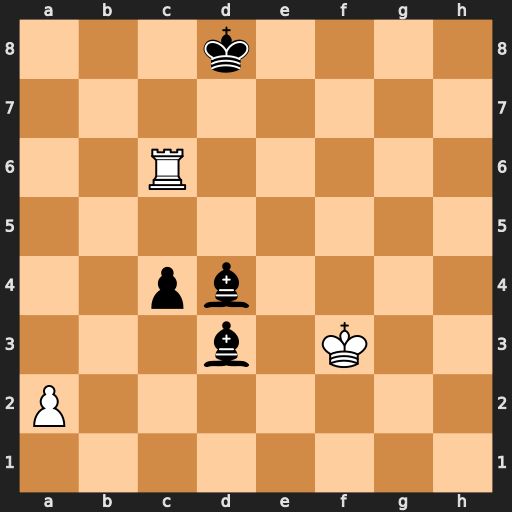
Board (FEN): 3k4/8/2R5/8/2pb4/3b1K2/P7/8
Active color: w
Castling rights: -
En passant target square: -
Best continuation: Rd6+ Kc7 Rxd4